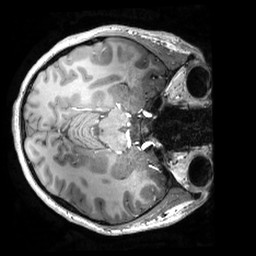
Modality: T1w
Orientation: axial
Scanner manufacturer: philips
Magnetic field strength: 7 T
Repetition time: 0.008 s
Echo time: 0.001974 s